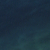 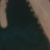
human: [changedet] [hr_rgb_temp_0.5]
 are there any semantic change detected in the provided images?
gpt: An island has been built in the sea.